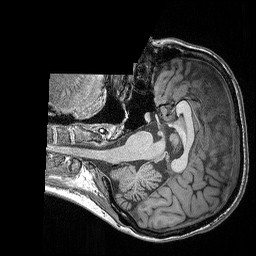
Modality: T1w
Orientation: axial
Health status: ill
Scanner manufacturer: siemens
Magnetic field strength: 3 T
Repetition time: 2.3 s
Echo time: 0.00298 s